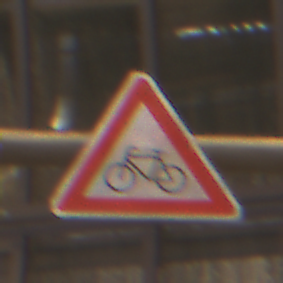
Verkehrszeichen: RadverkehrRechts
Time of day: NotSpecified
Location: Indoor (Urban)
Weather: NotSpecified
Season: NotSpecified
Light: Artificial